Chest X-ray:
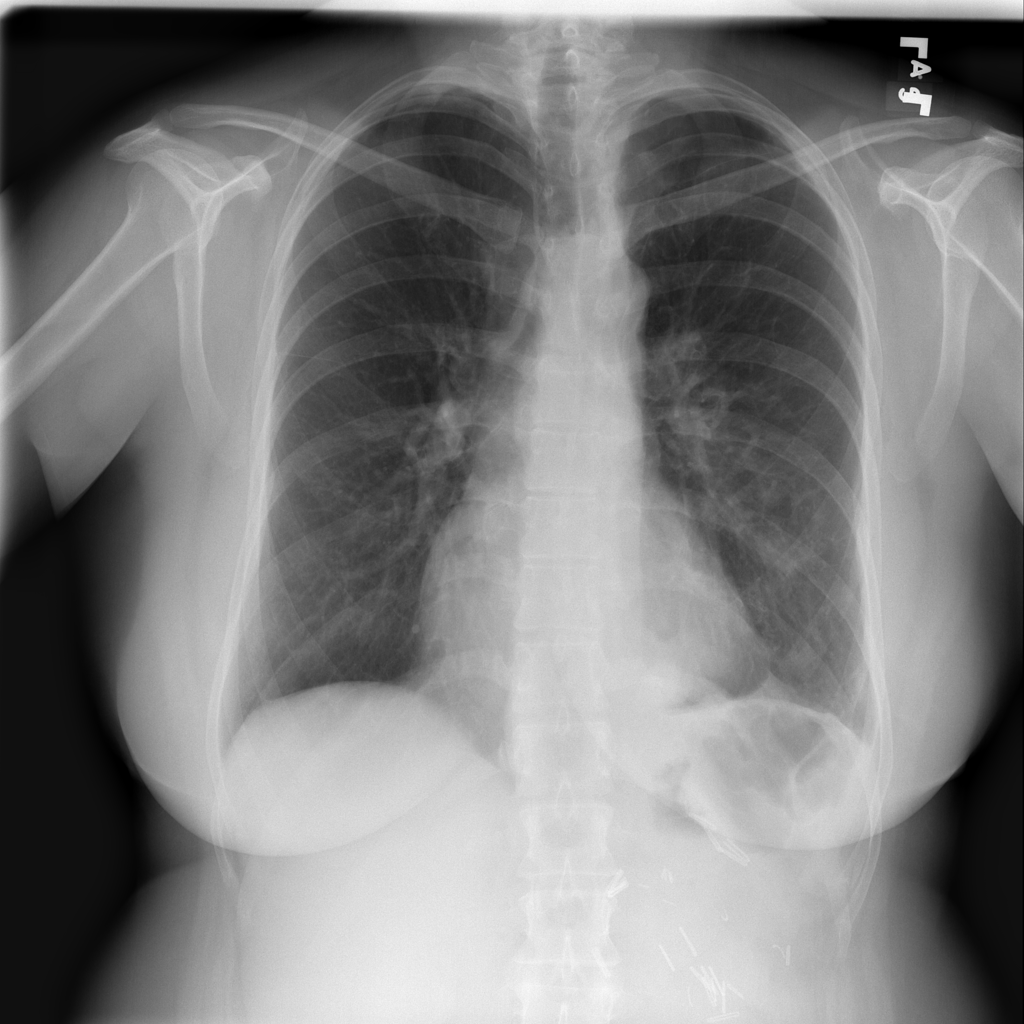
Findings: Nodule, Pleural Thickening, Cardiomegaly
No abnormal finding: no